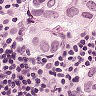
Metastatic tissue present: yes